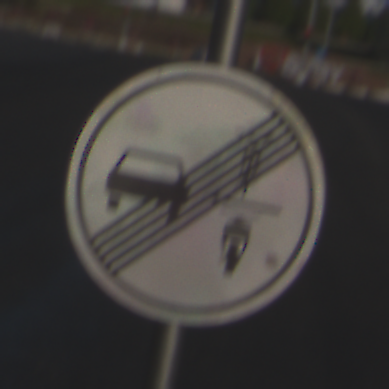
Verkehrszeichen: EndeVerbotUeberholenEinspurigeFahrzeuge
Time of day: MorningAfternoon
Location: Outdoor (Urban)
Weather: Clear
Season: NotSpecified
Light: Natural